Question: Hello I am making a sports app and I have three 'UITabBarItem's in a tab bar: Featured, My Teams and Results. I like the default icons for each as the default featured, most viewed and history respectively.
What it looks like in the .xib:

However when I try to change the titles in the UIViewController they do not change.
UIViewController code (I do not need to change the title of featured):
'''
[_teamsItem setTitle:@"Teams"];
[_resultsItem setTitle:@"Results"];
'''
How can I change the titles, or how can I use the icons from those default UITabBarItems to create my own? Thanks in advance.
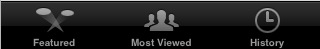
Answer: If you use system icons, they come with the titles. You can't use just the icons (without titles), unless you use a tool like <URL> to actually extract the images from iOS and add them to your project.